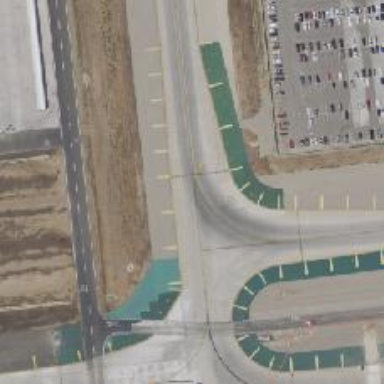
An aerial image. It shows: Image of taxiway at airport.